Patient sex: F
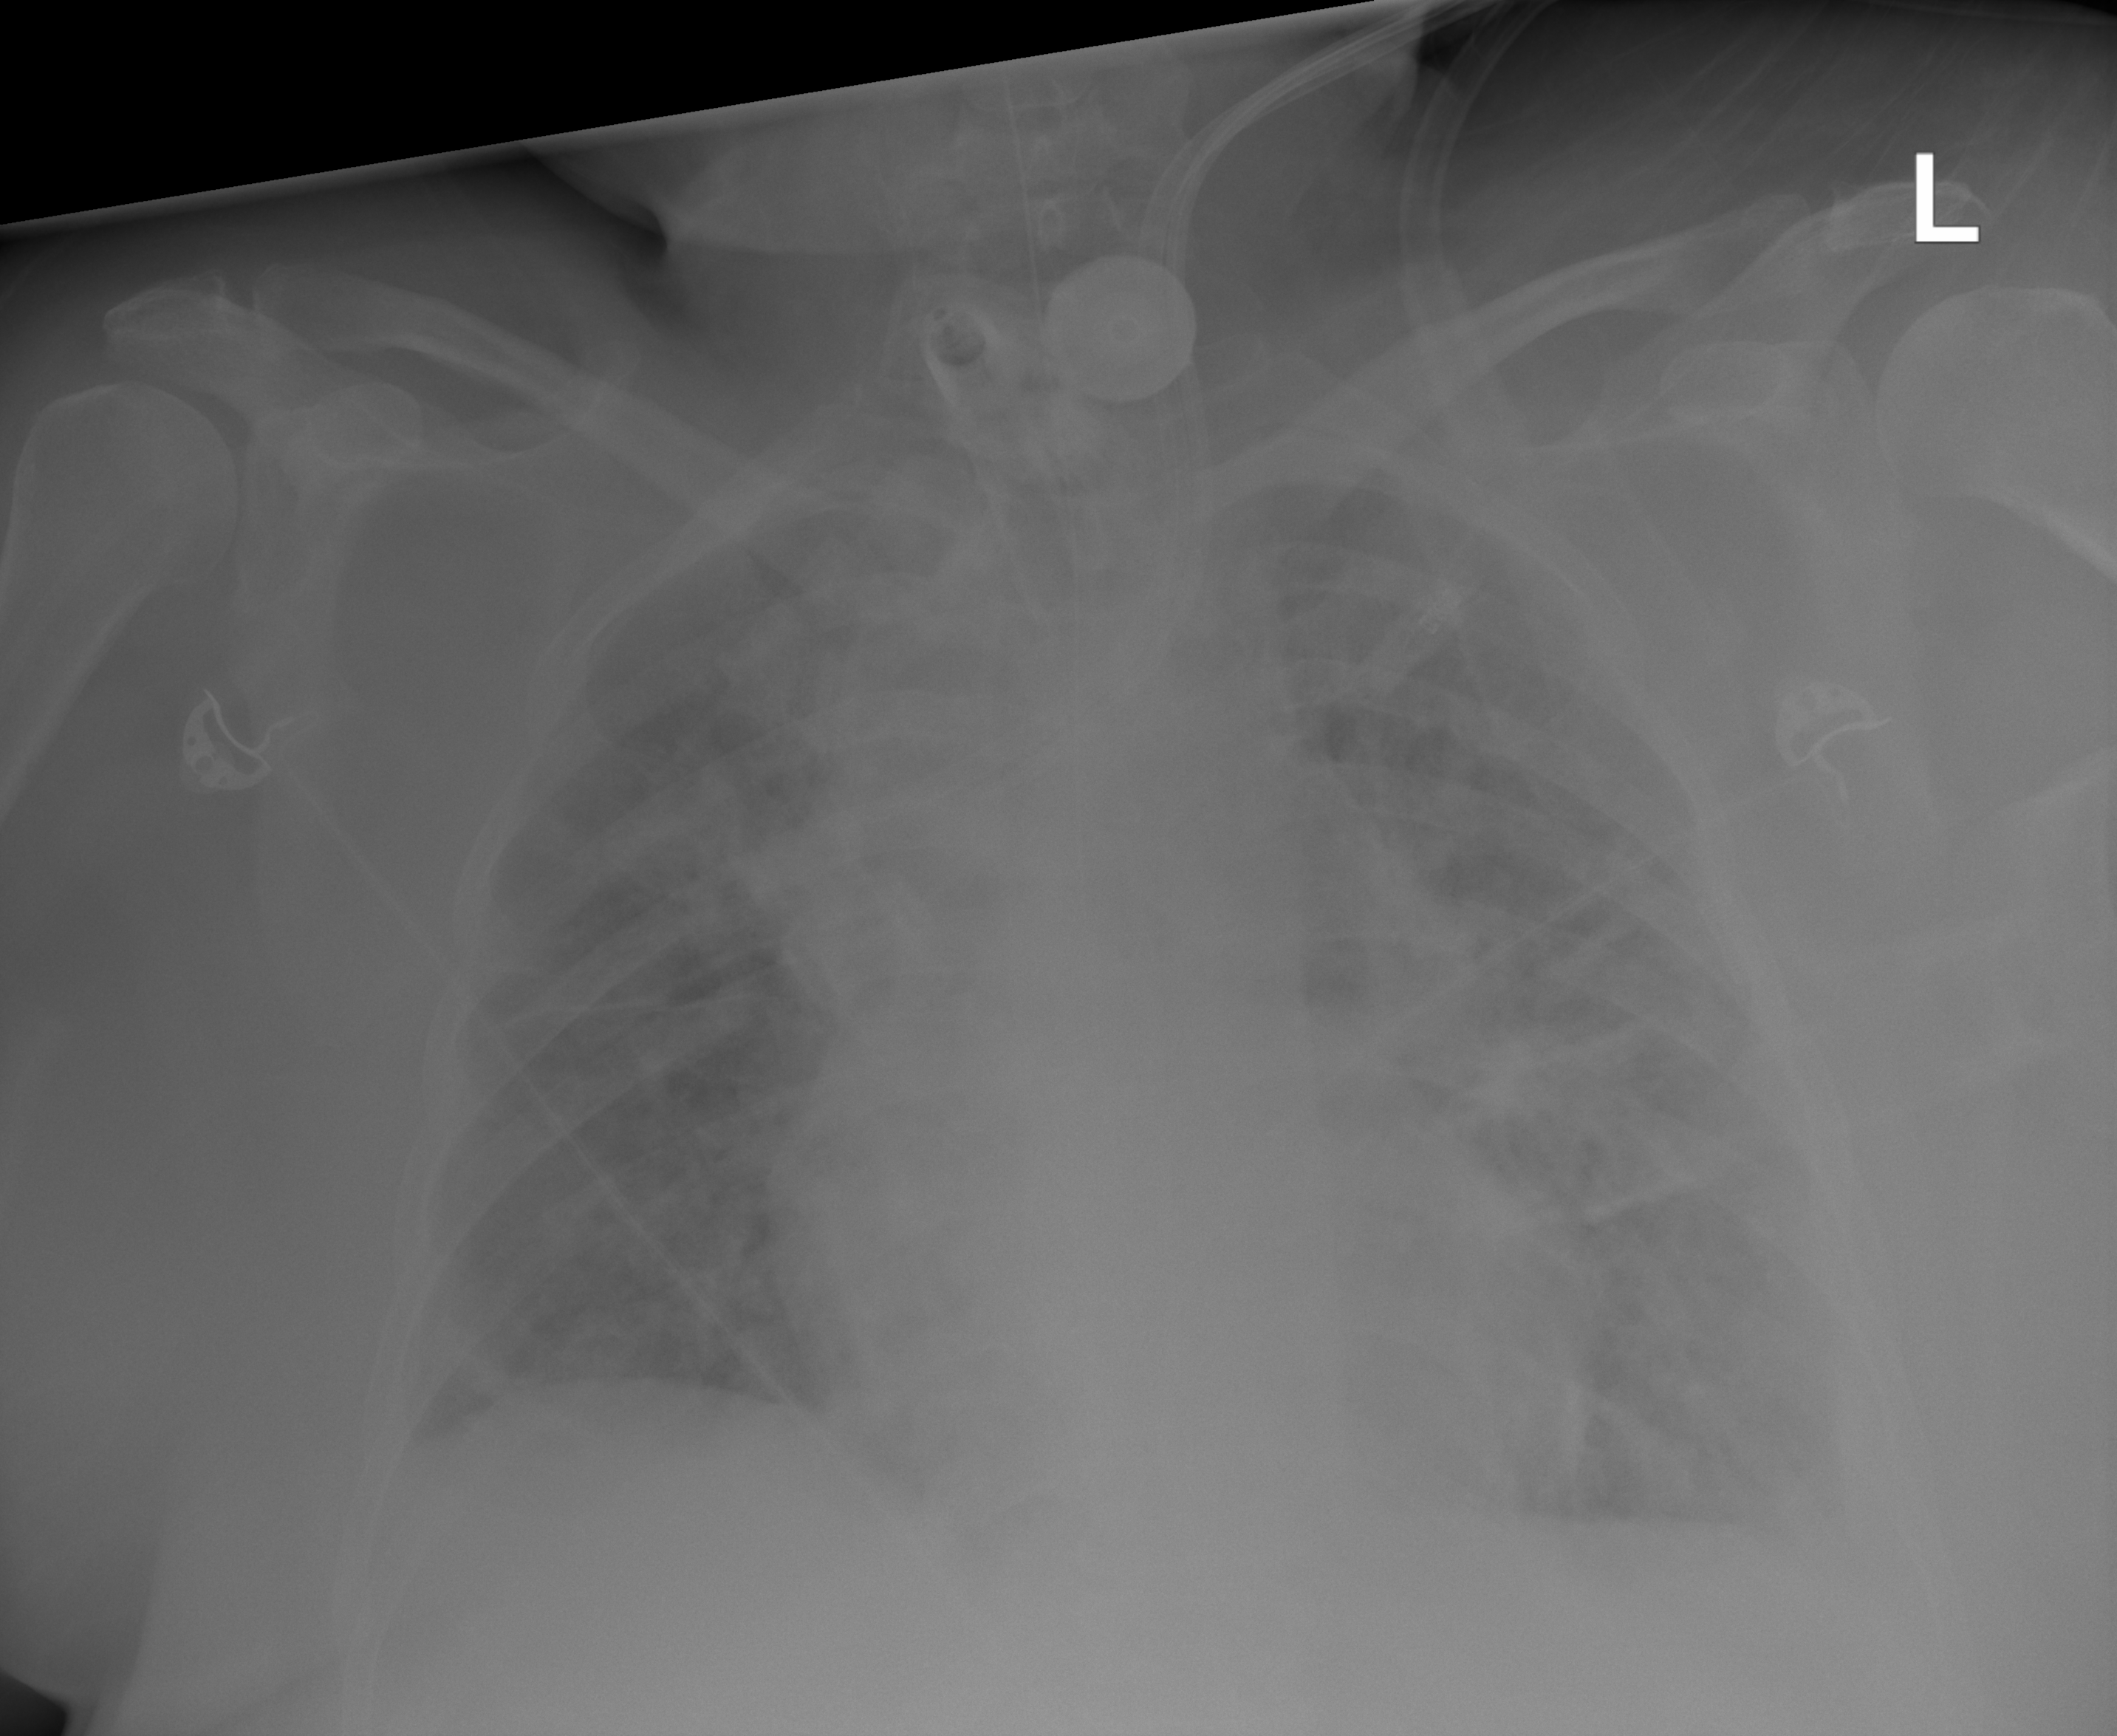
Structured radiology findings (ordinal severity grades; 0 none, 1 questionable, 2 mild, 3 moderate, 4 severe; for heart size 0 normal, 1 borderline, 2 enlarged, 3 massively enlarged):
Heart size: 2
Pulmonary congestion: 2
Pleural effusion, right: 2
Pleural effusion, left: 2
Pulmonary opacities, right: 2
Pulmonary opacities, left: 2
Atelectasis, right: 2
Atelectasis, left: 2